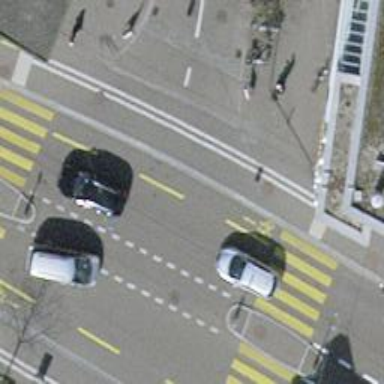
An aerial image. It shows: Unmarked crossing with traffic calming table.